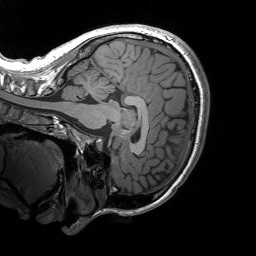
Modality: T1w
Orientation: sagittal
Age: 21